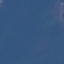
Land use / land cover class: SeaLake